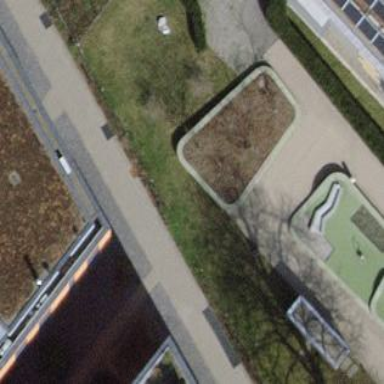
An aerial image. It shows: Flowerbed that is used for landscaping or gardening purposes.